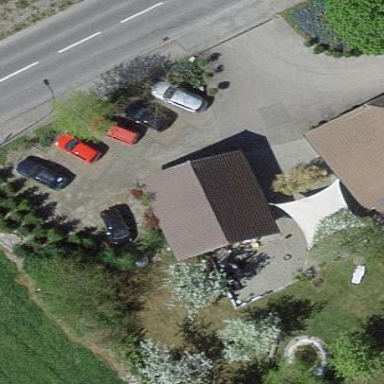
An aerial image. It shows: Garage building.